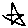
Label: star